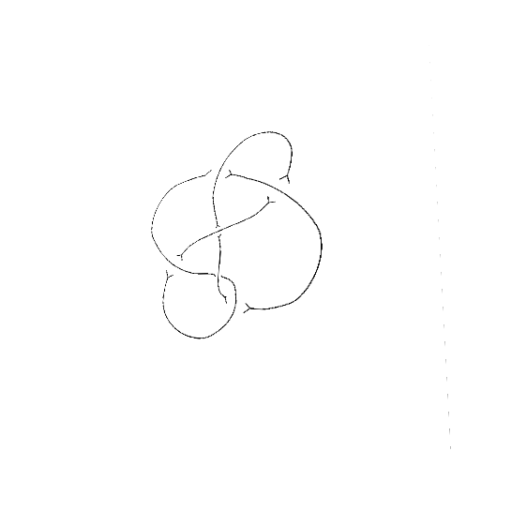
Crossing number: 6